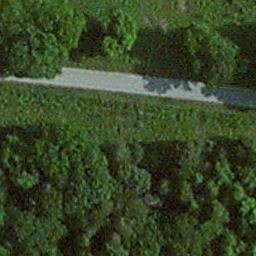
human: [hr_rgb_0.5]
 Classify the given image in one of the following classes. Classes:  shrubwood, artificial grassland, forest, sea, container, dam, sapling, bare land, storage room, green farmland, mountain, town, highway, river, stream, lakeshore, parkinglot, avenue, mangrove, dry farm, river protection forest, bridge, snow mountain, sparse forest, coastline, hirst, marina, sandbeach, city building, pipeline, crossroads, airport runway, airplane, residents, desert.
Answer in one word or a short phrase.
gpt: avenue